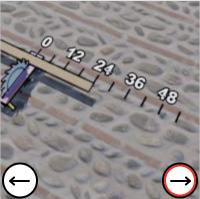
Task: length
Answer: 24
First scale value: 12.0